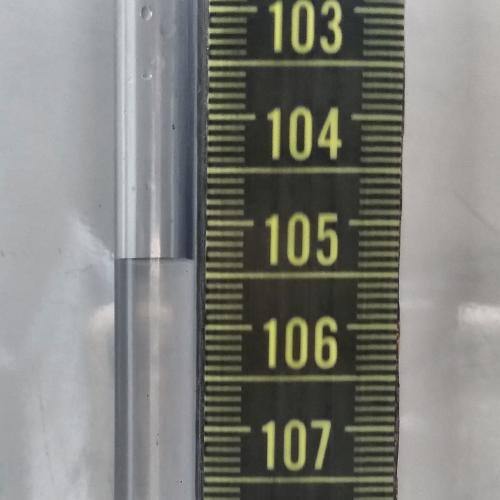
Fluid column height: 105.3 cm